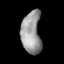
Tissue: prostate
Cell type: T cells
Senescence score: 0.3515
Nuclear area (px): 817
Mean DAPI intensity: 153.367